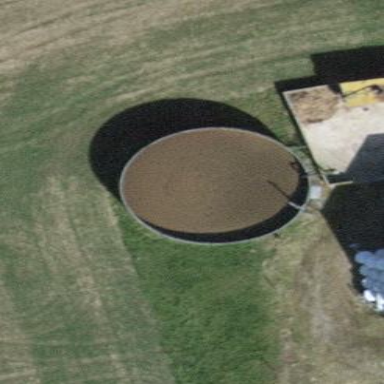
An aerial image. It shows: Storage tank with man-made structure.